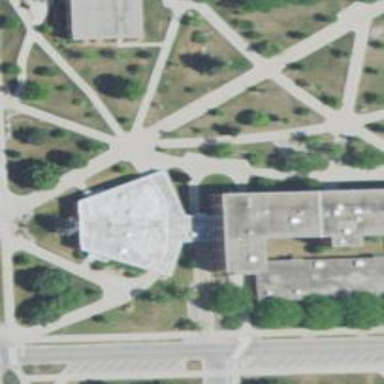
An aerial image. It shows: University building.